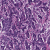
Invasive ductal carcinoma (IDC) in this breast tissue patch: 0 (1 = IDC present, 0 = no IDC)